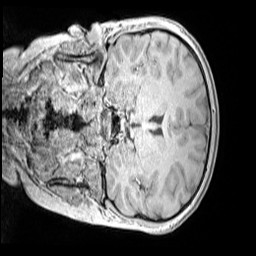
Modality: MP2RAGE
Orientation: coronal
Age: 12
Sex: male
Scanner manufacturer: siemens
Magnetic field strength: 3 T
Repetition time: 4 s
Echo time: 0.00299 s